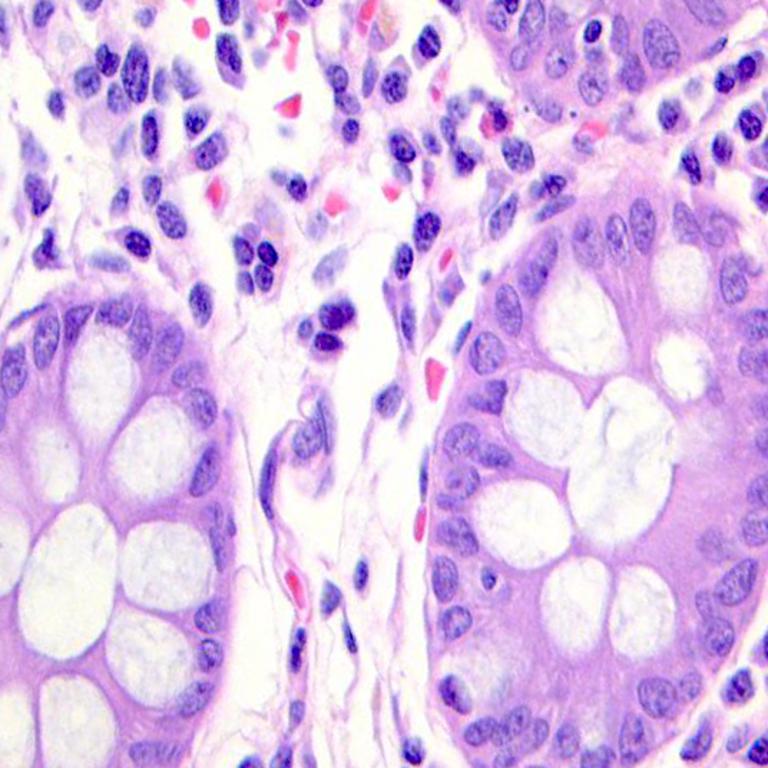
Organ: colon
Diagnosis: benign